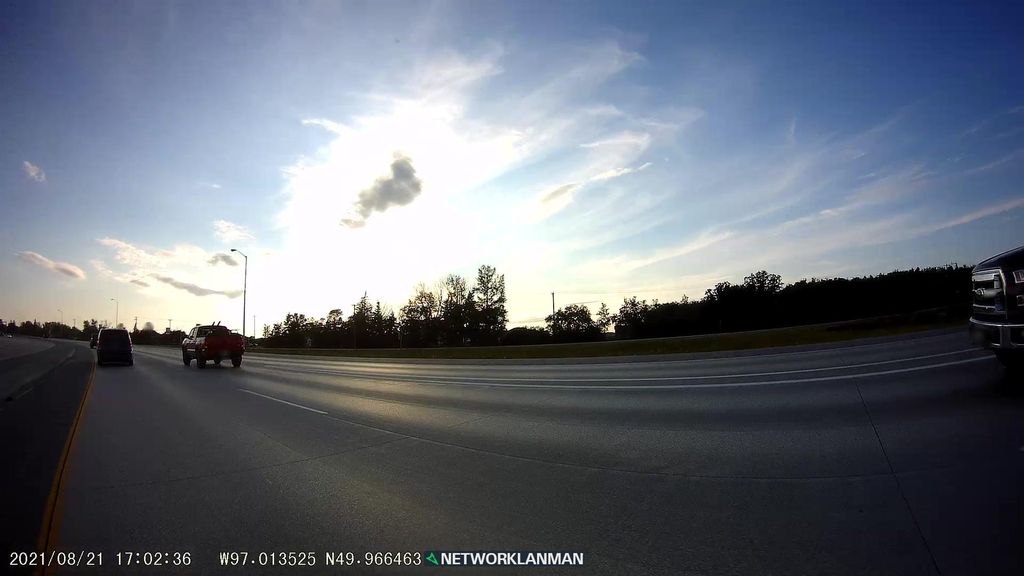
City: winnipeg